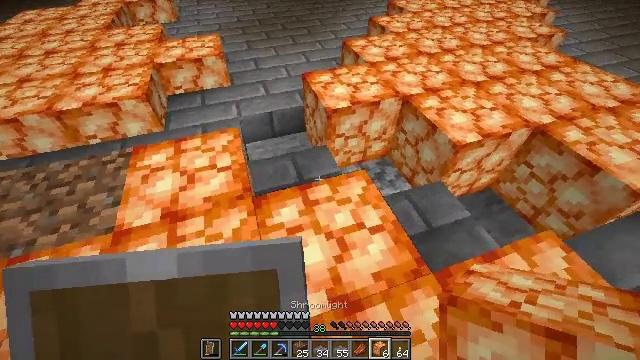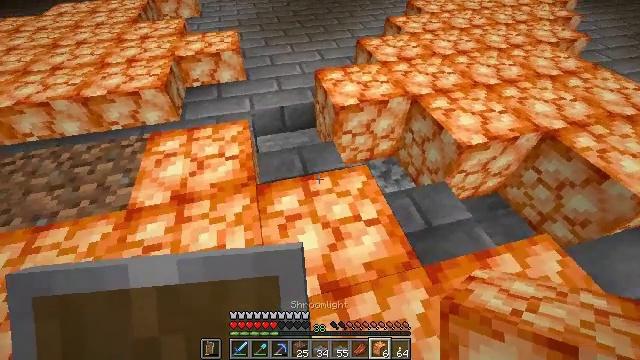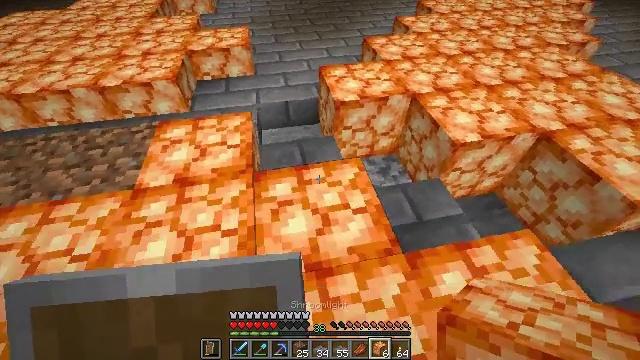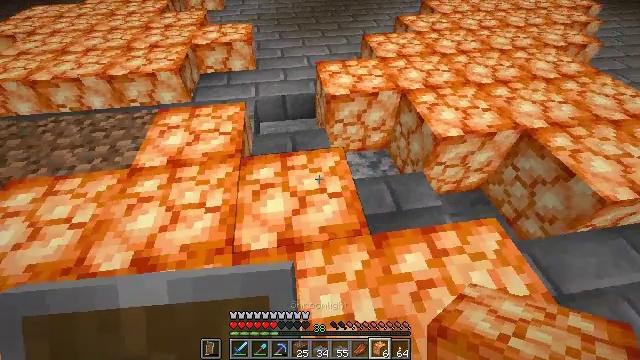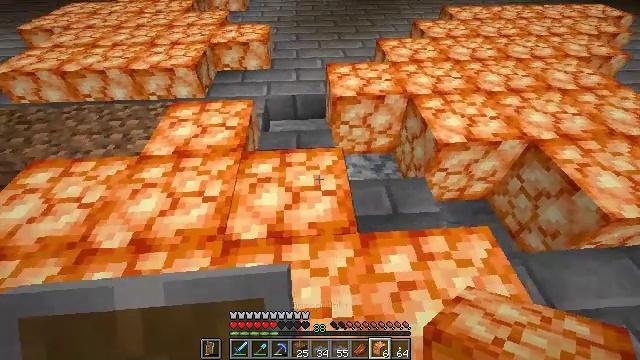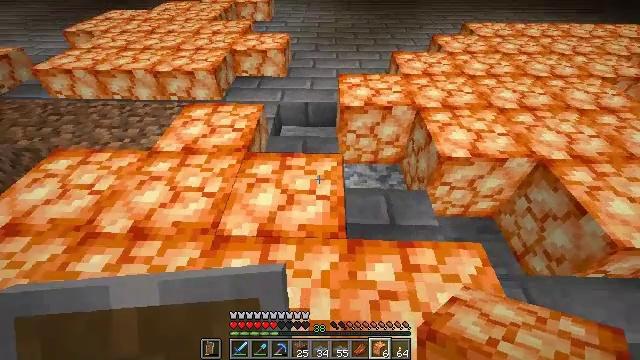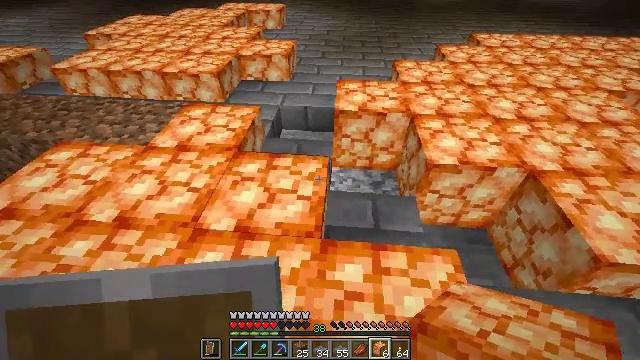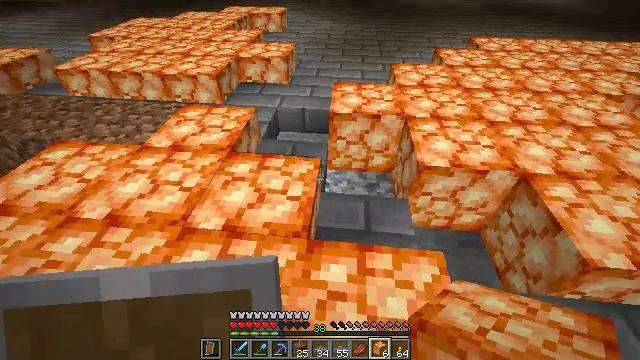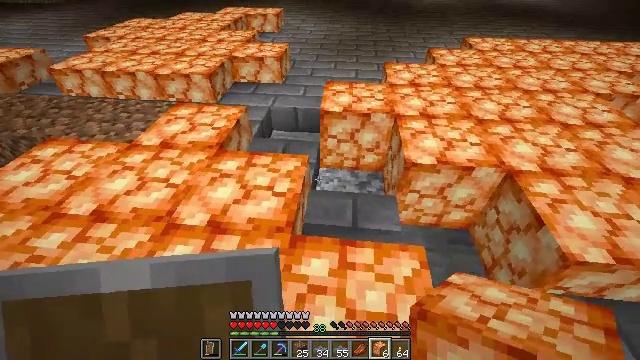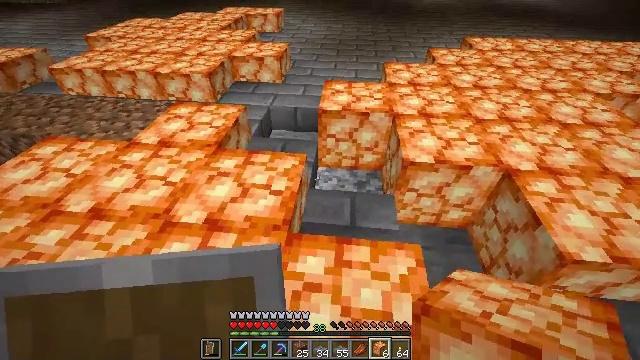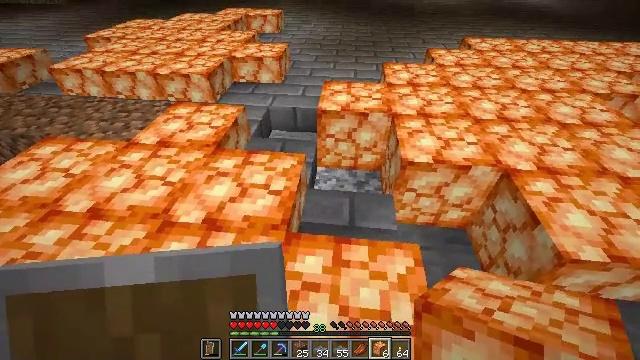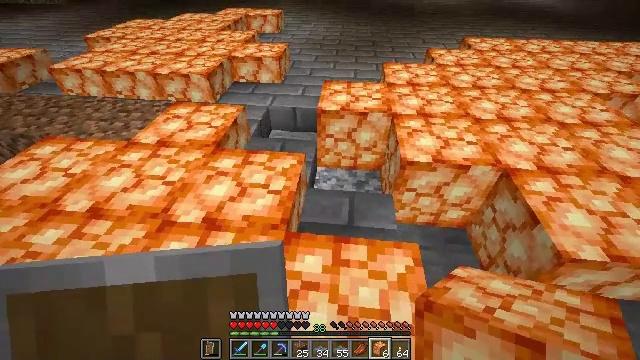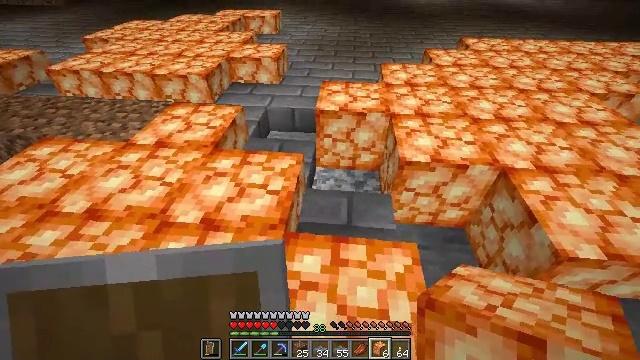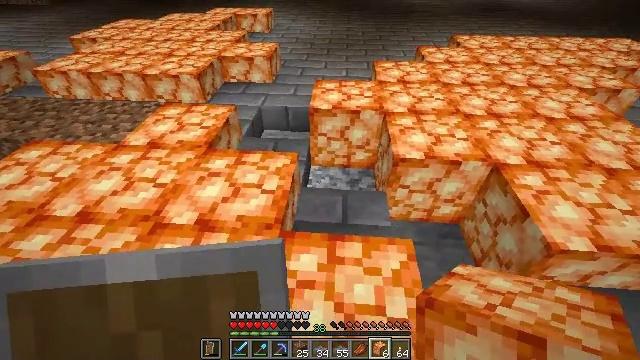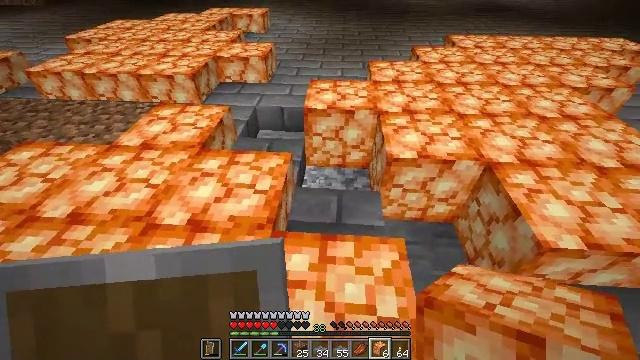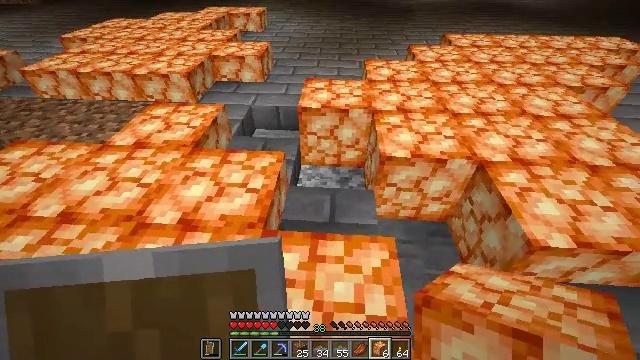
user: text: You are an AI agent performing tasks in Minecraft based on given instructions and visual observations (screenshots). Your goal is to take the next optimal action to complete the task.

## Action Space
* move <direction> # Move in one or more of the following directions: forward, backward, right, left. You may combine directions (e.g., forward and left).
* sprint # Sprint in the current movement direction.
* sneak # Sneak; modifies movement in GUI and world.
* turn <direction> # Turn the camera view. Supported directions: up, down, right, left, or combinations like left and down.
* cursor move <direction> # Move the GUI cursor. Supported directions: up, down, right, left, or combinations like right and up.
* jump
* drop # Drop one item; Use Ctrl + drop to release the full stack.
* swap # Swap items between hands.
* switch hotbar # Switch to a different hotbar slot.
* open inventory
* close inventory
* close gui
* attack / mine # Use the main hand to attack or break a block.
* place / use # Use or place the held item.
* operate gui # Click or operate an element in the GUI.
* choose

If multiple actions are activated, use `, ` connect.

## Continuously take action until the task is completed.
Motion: motion action
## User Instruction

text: Collect the shroomlight block.
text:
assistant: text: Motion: move back and move right, turn left
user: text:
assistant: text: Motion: move back and move right, turn left
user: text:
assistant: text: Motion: move right, turn left
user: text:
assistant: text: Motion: move right, turn left
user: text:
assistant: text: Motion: move right, turn left and up
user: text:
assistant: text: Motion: move right, turn left and up
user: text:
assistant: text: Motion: no_op
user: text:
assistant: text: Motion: no_op
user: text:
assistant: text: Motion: no_op
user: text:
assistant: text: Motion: no_op
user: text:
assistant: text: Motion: no_op
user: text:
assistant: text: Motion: no_op
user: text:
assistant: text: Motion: turn right
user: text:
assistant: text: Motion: move right
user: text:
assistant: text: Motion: move right
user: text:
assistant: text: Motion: move right
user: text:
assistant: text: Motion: no_op
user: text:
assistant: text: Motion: no_op
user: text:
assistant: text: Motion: no_op
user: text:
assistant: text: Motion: no_op
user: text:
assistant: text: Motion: no_op
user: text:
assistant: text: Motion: no_op
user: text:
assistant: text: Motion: no_op
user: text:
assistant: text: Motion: no_op
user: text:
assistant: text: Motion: no_op
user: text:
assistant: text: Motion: no_op
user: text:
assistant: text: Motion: no_op
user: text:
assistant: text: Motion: no_op
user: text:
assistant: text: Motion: no_op
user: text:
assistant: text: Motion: no_op